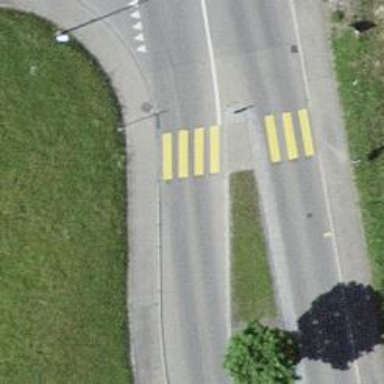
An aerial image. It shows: Uncontrolled crossing with pedestrian island.